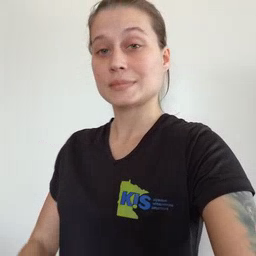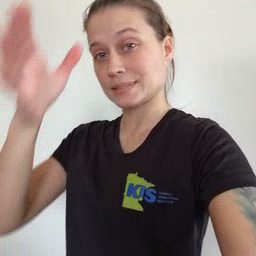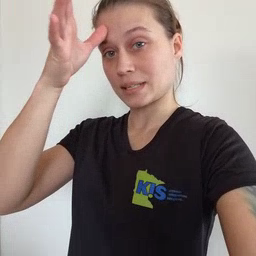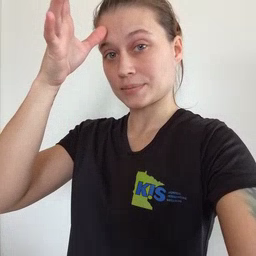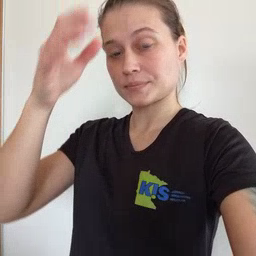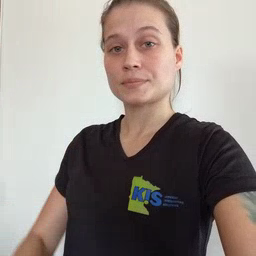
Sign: dad